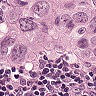
Metastatic tissue present: yes